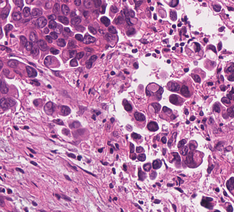
Tumor epithelial tissue: yes
Tumor-associated stroma tissue: yes
Normal tissue: no